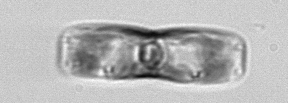
Label: pennate_morphotype1